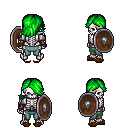
a pixel art fantasy rpg character, male body template, skeleton, steel arm armor, teal pants, green swoop hairstyle, cloth bracers, brown slippers, shield, four views (front, back, left, right), 2x2 character sprite sheet, small pixel art, hard edges, no anti-aliasing